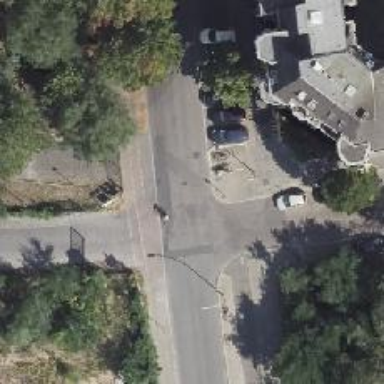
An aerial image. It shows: Residential road with asphalt surface. It has separate lane for cyclists on the left and sidewalks on both sides.